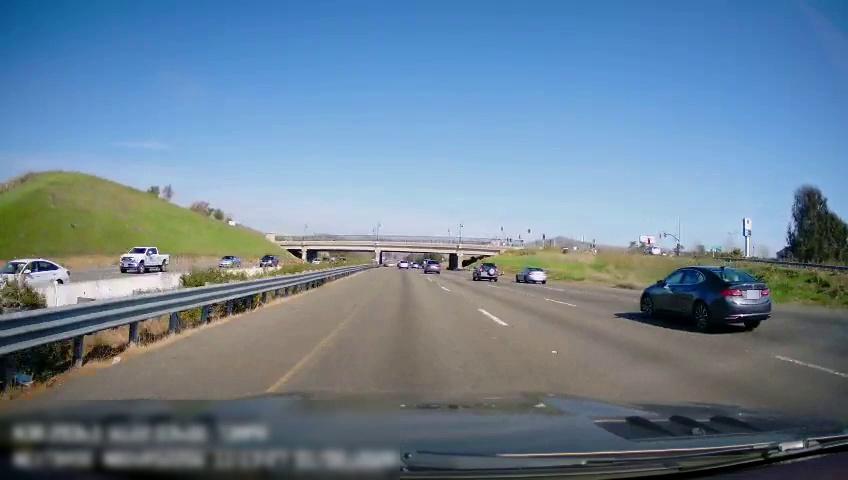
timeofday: Day
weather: Sunny
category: Drivable Space
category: Drivable Space
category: Vehicles | Truck
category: Vehicles | Car
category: Vehicles | Car
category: Vehicles | SUV
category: Vehicles | Car
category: Vehicles | Car
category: Vehicles | SUV
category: Vehicles | SUV
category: Vehicles | Other LV
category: Vehicles | SUV
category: Vehicles | Truck
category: Vehicles | Car
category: Lanes | Current Lane
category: Lanes | Current Lane
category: Lanes | Alternate Lane
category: Lanes | Alternate Lane